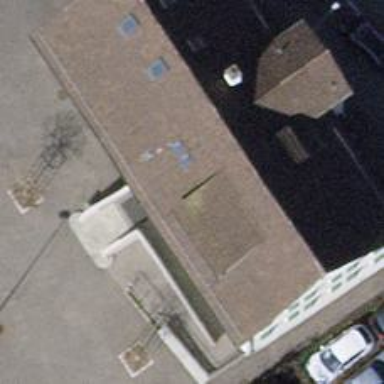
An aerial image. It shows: Educational institution office.